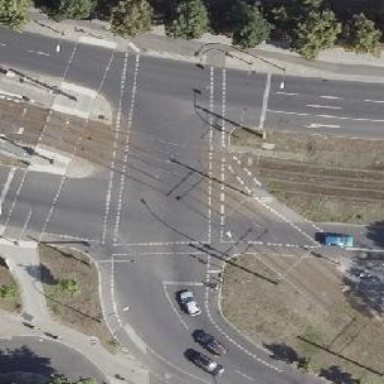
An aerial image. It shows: Tram level crossing on railway.